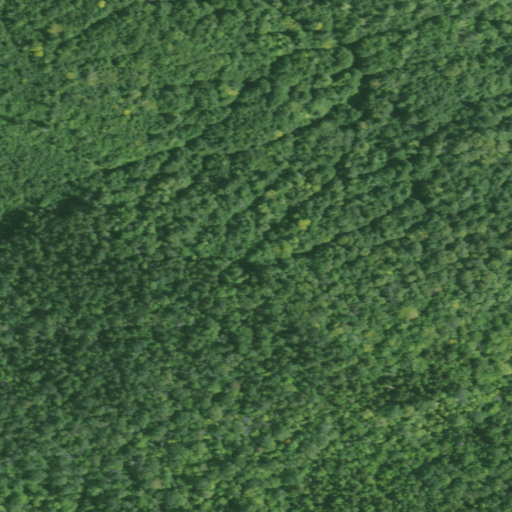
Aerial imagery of mountain in New York named Baldy Mountain containing deciduous forest and evergreen forest